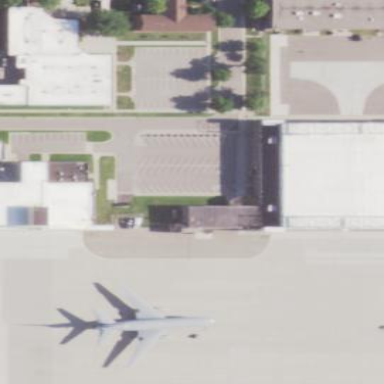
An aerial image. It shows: Hangar.